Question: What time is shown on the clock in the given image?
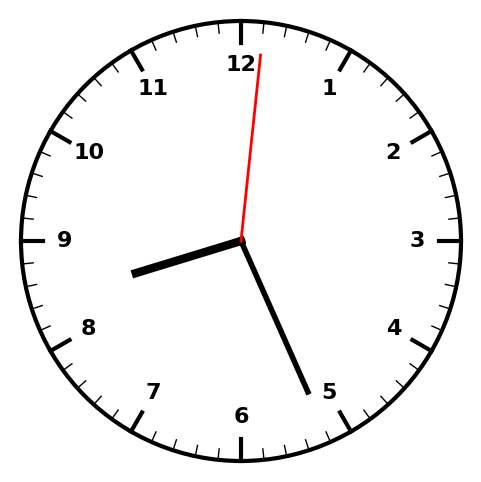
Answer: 08:26:01